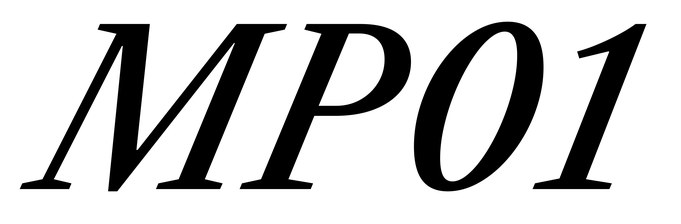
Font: LibreCaslonText-Italic_Medium_Italic